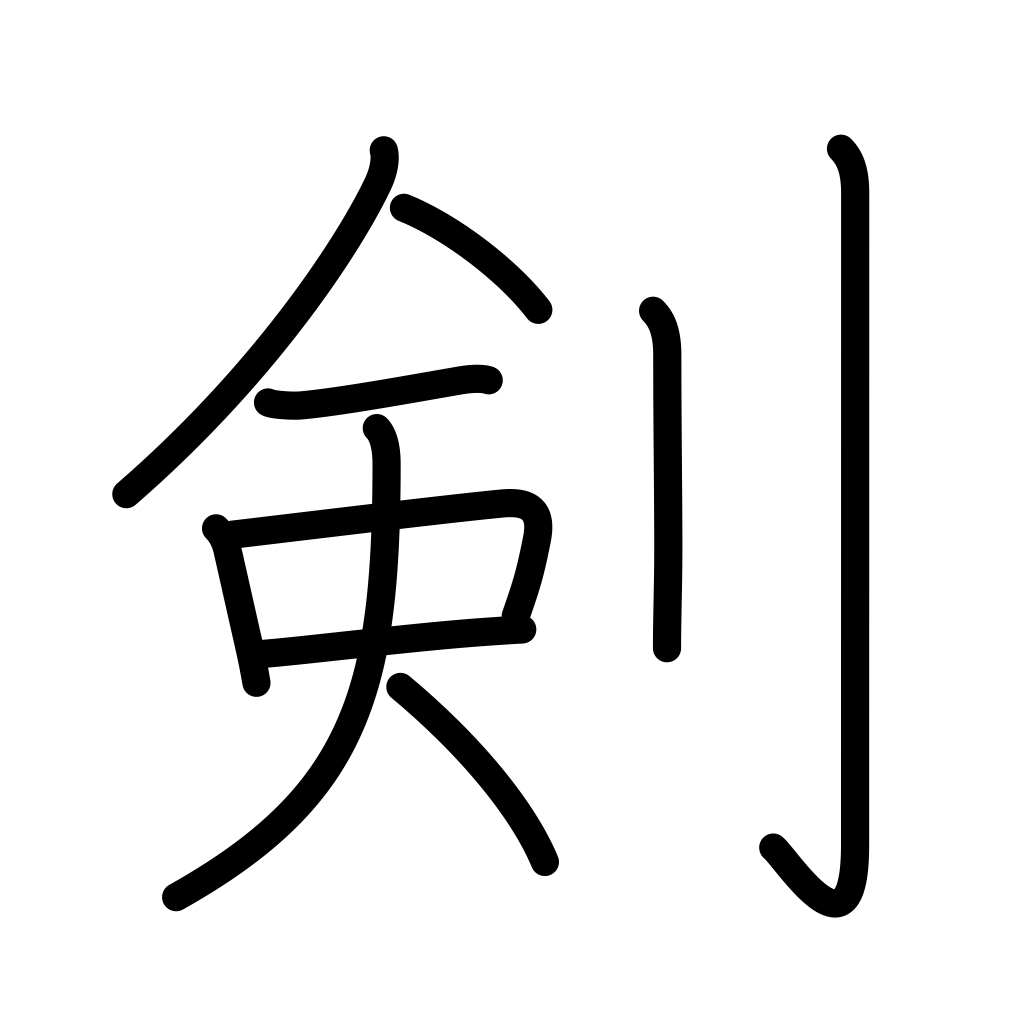
Meaning: sabre, sword, blade, clock hand